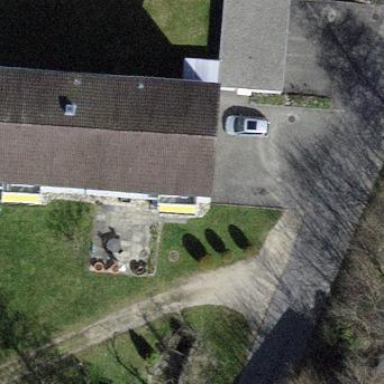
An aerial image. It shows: Building with tiled roof.